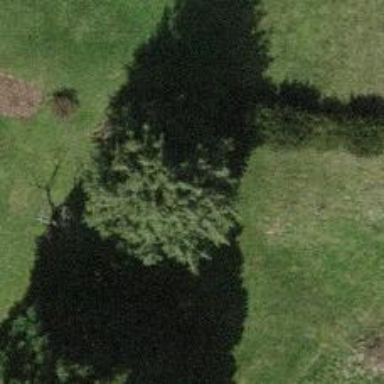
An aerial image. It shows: Urban tree with needleleaved evergreen leaves.